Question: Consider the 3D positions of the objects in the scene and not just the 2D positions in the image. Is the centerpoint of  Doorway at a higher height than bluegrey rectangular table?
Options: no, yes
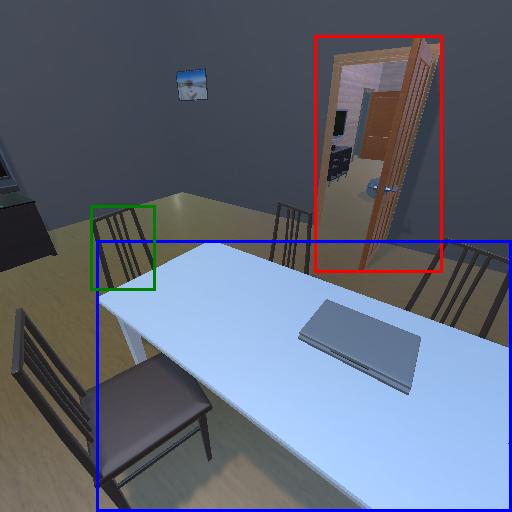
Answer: no